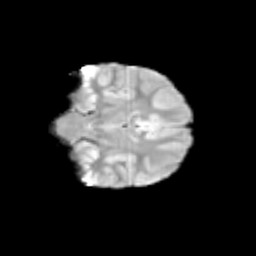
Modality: T2w
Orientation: coronal
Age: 10
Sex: female
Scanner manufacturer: siemens
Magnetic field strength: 3 T
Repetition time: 3.8 s
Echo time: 0.07 s